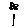
Label: flower